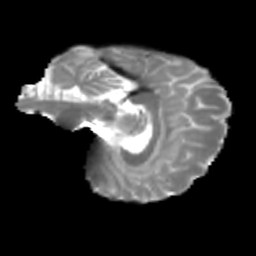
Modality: T2w
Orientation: sagittal
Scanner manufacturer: siemens
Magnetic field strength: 3 T
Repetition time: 4 s
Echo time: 0.0594 s